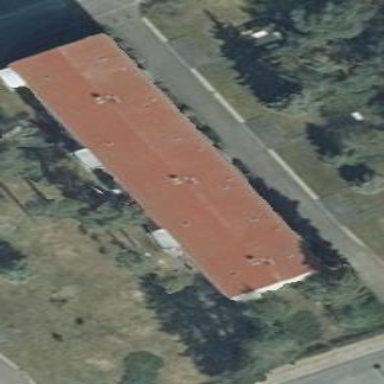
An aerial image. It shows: Gabled roof brown apartment building.